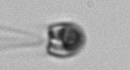
Label: flagellate_morphotype1